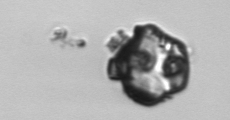
Label: Delphineis